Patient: sex F, age 65
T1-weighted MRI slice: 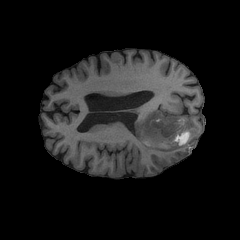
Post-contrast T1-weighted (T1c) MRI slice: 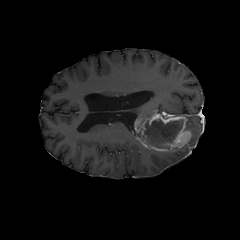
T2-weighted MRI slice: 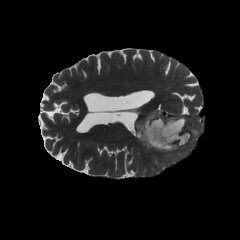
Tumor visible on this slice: yes
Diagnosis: Glioblastoma, IDH-wildtype
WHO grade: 4